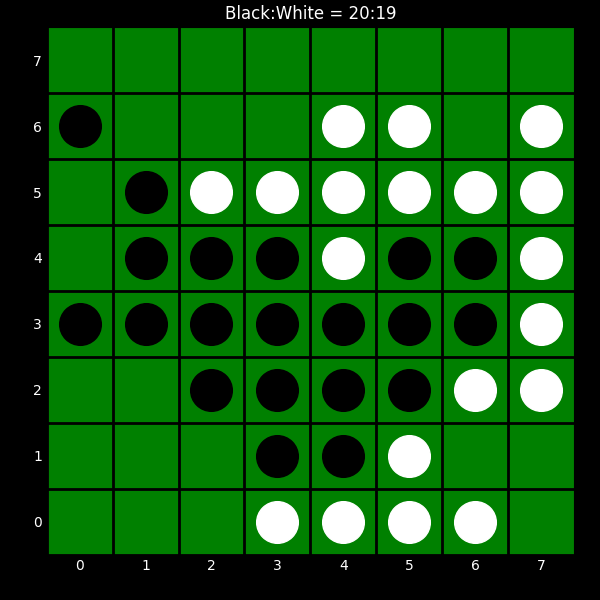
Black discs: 20
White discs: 19